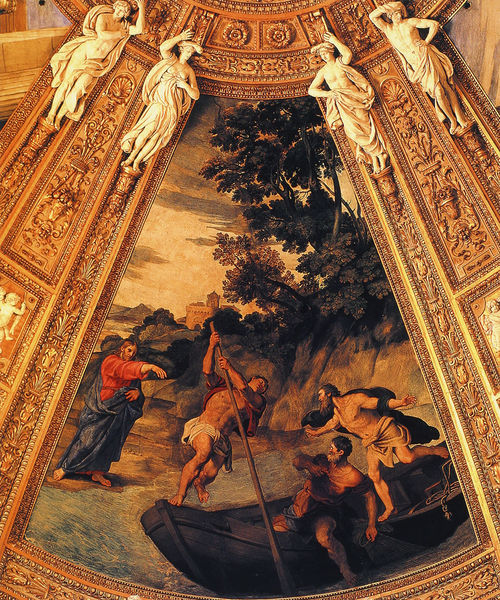
Titel: Fresken in Sant’Andrea della Valle
Künstler: Domenichino
Standort: Rom, S. Andrea della Valle (EU - I - Latium)
Schlagwörter: wasser, bäume, see, gold, decke, boot, kahn, stab, fischer, kuppel, ruderboot, jesus, genezareth